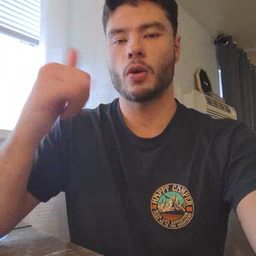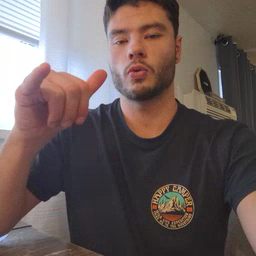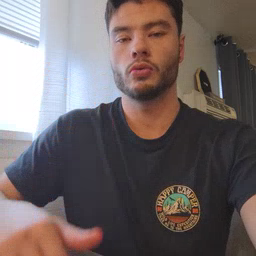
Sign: yellow